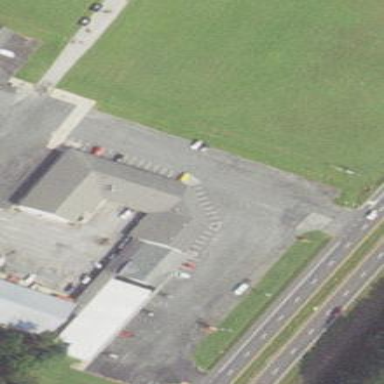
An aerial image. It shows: Retail building.